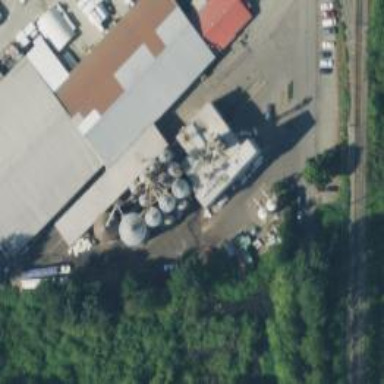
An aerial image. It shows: Silo.